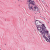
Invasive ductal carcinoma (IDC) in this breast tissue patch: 0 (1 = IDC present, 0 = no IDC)